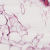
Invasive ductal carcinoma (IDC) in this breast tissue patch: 0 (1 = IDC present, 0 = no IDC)